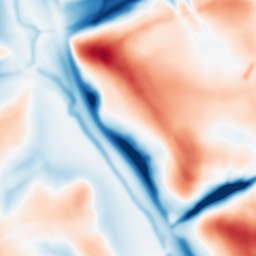
Category: multiscale
Decomposition family: dog_multiscale
Decomposition parameters: sigma_ratio: 1.6
n_scales: 5
base_sigma: 2
Upsampling method: sinc_hamming
Upsampling parameters: scale: 2
kernel_size: 16
Upsampling scale: 2